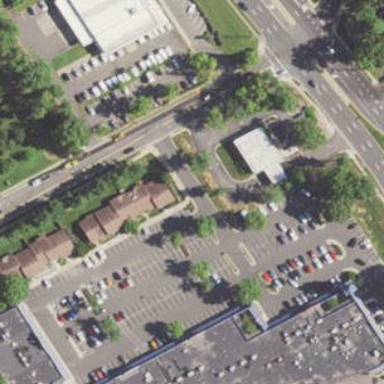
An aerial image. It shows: Retail area.